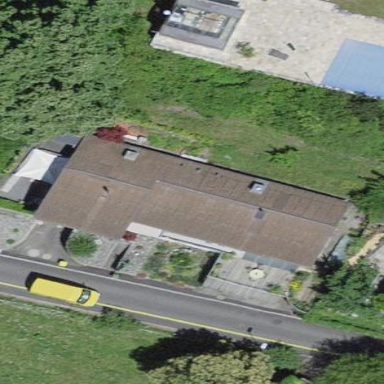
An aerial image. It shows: Residential building.